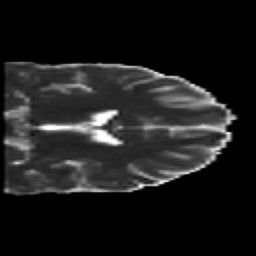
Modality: MD
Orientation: coronal
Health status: healthy
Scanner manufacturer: siemens
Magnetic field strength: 3 T
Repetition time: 10 s
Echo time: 0.092 s